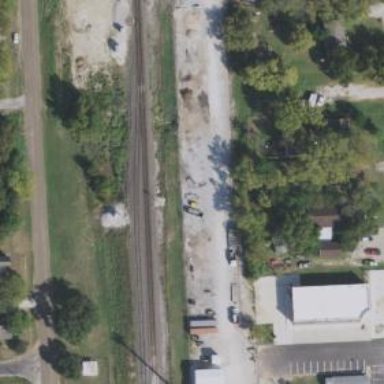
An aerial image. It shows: Railway siding with rails.